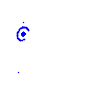
Particle: electron